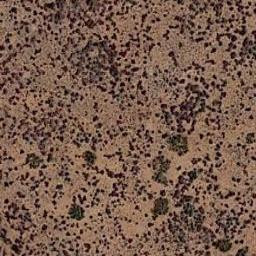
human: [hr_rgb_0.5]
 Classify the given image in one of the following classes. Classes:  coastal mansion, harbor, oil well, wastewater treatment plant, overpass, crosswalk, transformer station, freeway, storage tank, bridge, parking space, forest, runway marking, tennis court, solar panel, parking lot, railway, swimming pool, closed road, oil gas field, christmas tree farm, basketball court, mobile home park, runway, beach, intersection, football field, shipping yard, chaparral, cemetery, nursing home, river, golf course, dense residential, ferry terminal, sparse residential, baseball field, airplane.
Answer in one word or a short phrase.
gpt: chaparral